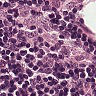
Metastatic tissue present: no